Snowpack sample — Snodgrass Mountain, Crested Butte, Colorado (2/4/25, 12:06 PM MST)
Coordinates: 38.923, -106.968
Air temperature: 35 °F
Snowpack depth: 80 cm
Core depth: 40 cm
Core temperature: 32 °F
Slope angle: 14°, slope face: 78°
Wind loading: low
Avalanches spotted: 0
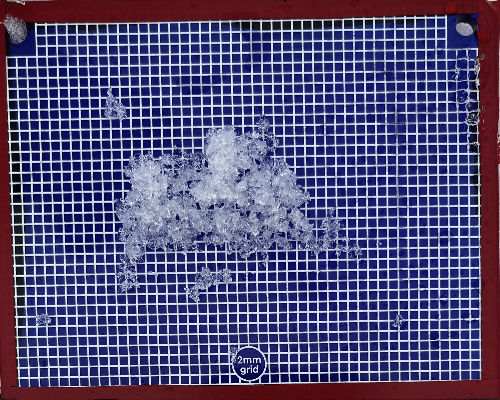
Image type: profile
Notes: No avalanches nearby, unusually warm weather for the last month reported by residents, Collected 25 yards from treeline